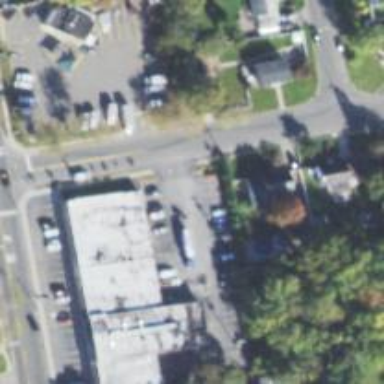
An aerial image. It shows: Commercial building.